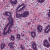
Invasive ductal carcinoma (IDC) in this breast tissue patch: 0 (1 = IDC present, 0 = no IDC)